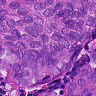
Metastatic tissue present: yes